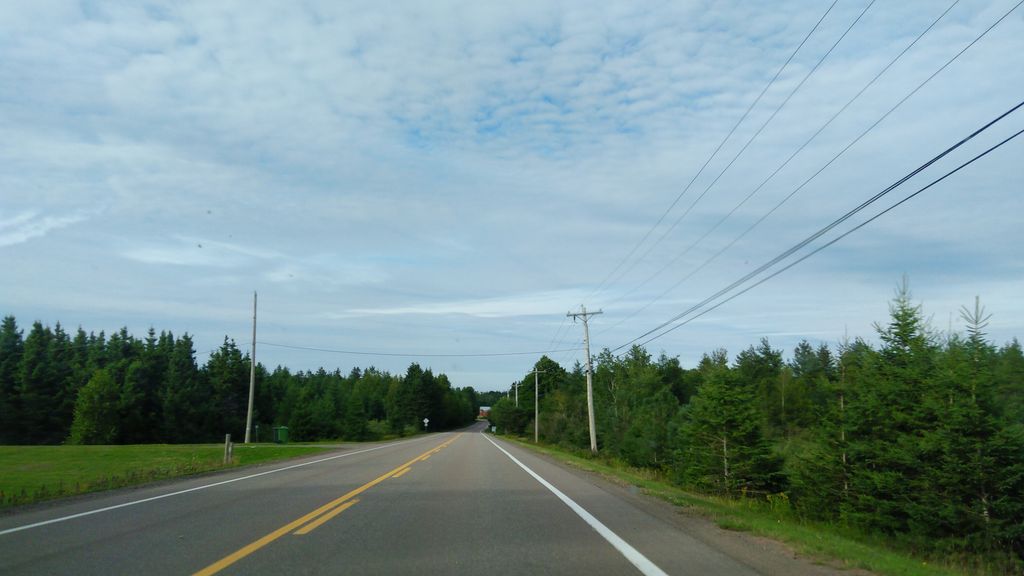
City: charlottetown